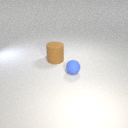
large brown rubber cylinder to the left of small blue rubber sphere